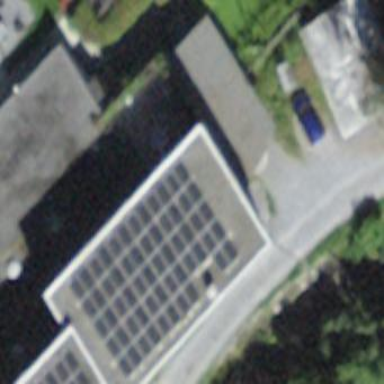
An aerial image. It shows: View of roof of building.